Field crop: maize
Growth stage: 1
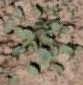
Species: convolvulus